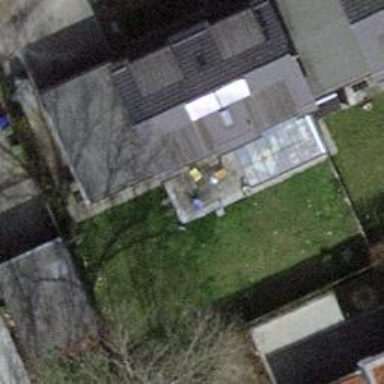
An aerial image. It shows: Garden enclosed by fence.